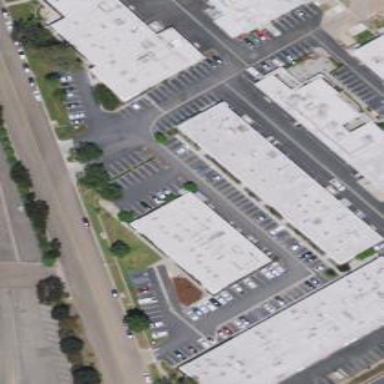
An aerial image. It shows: Industrial building.